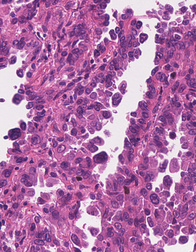
Tumor epithelial tissue: yes
Tumor-associated stroma tissue: no
Normal tissue: no